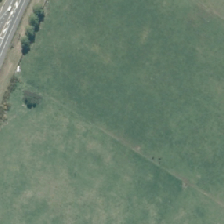
Land cover: urban_parkland